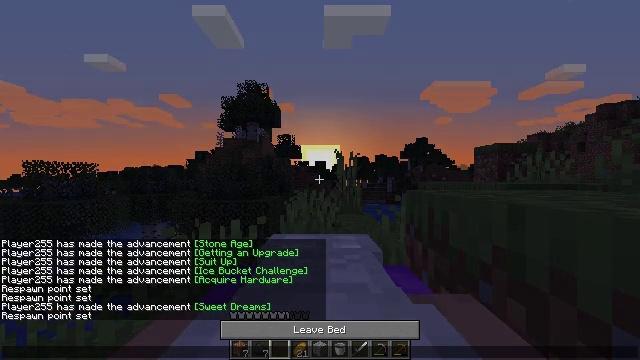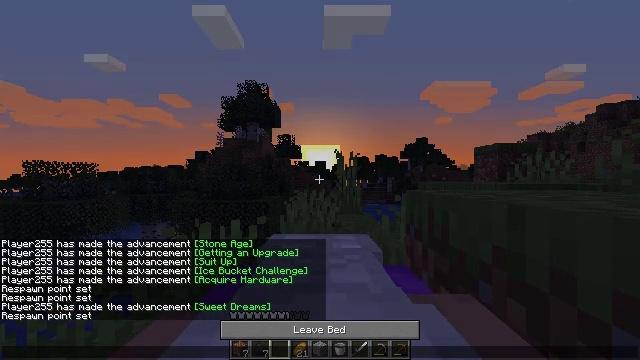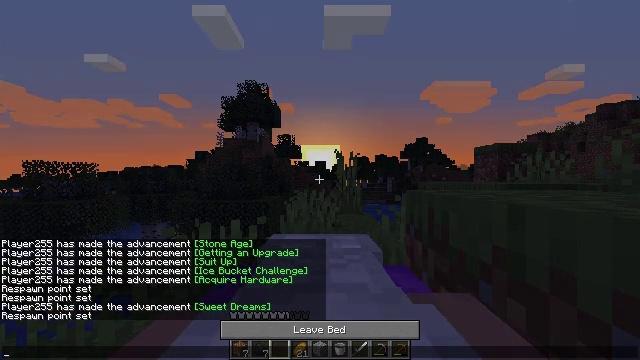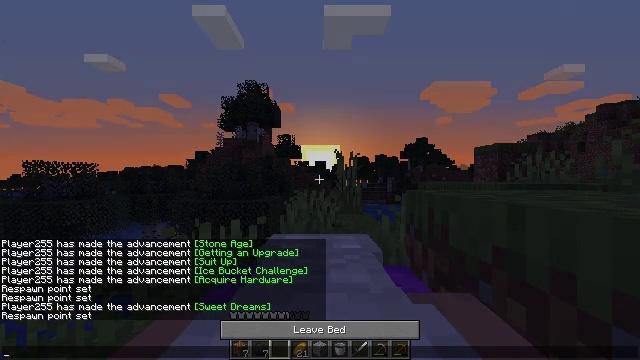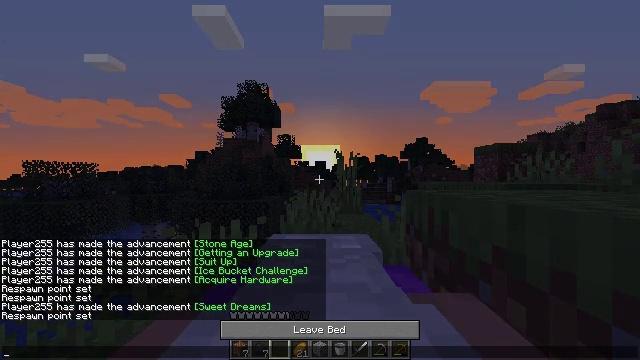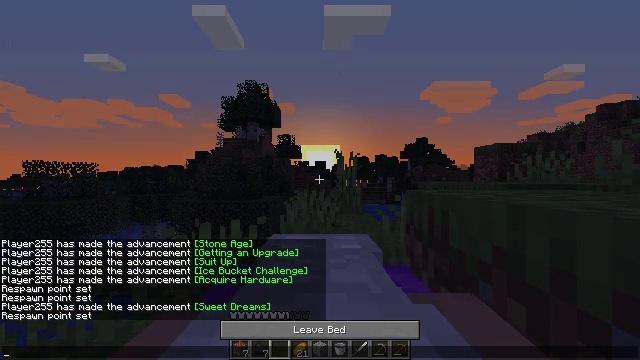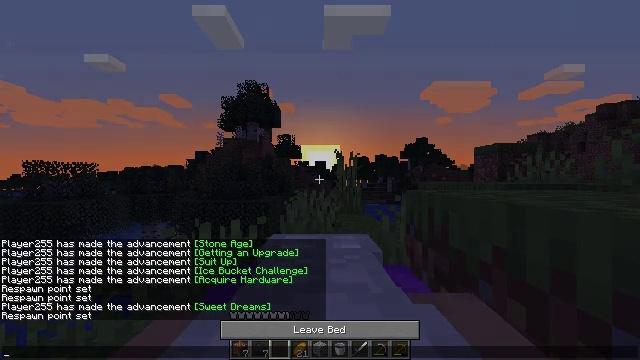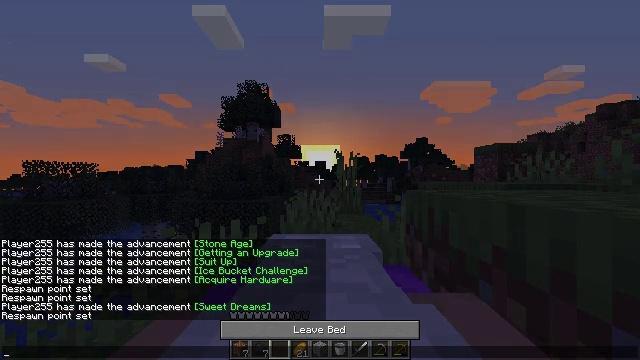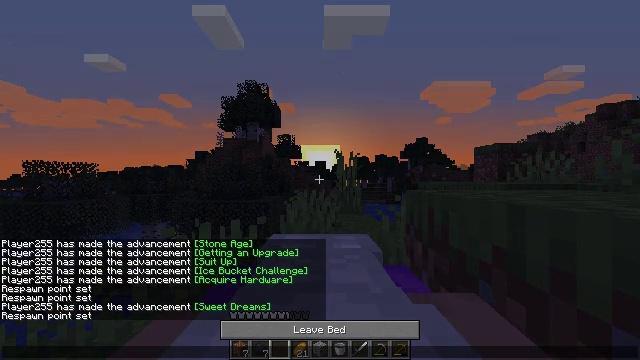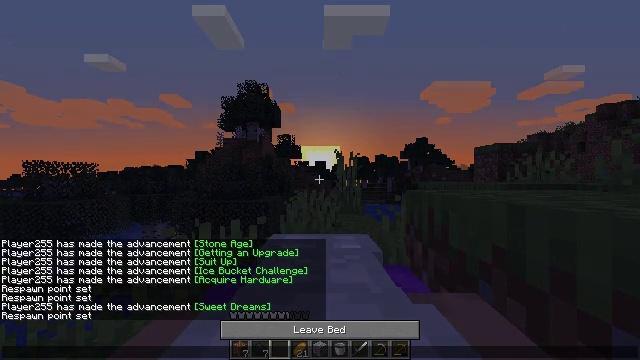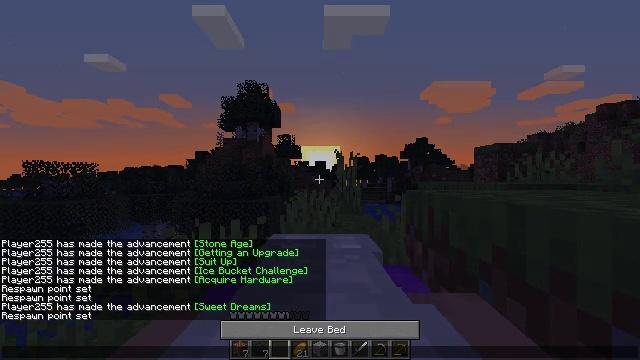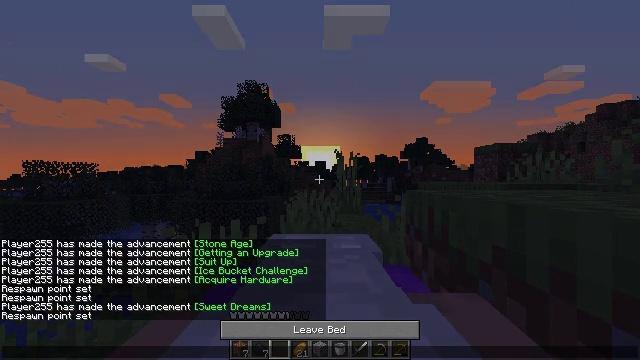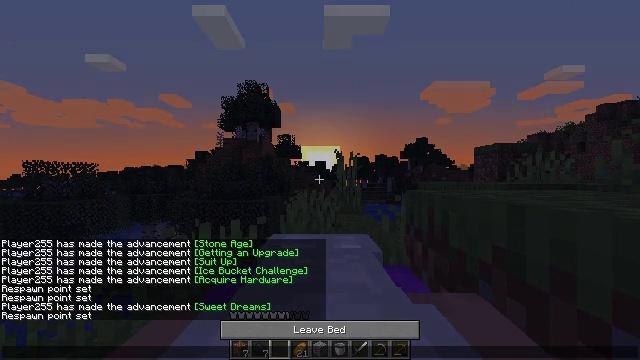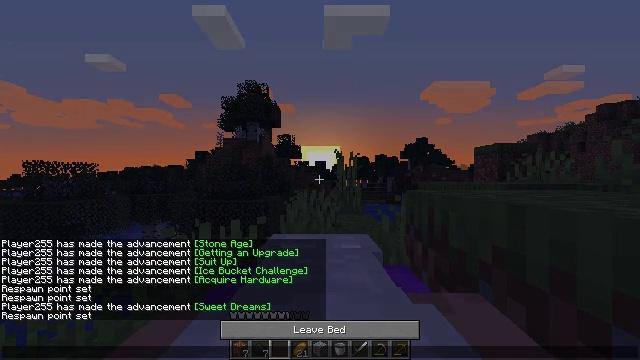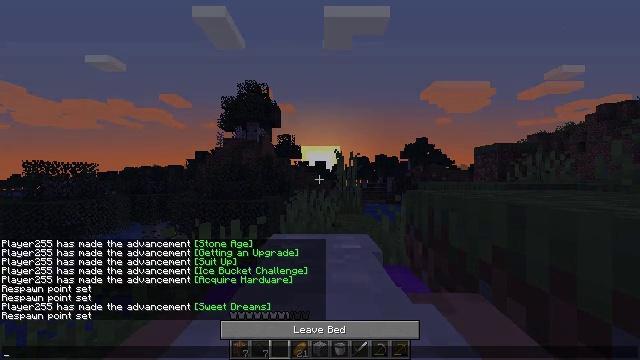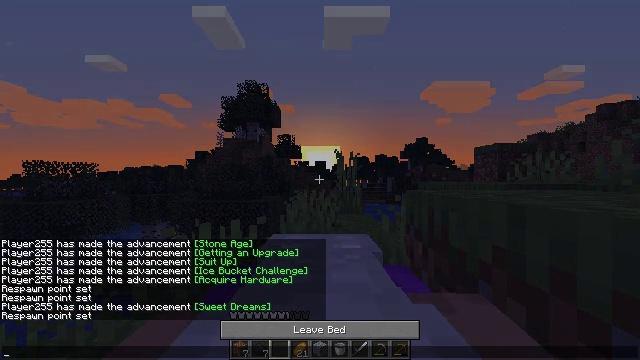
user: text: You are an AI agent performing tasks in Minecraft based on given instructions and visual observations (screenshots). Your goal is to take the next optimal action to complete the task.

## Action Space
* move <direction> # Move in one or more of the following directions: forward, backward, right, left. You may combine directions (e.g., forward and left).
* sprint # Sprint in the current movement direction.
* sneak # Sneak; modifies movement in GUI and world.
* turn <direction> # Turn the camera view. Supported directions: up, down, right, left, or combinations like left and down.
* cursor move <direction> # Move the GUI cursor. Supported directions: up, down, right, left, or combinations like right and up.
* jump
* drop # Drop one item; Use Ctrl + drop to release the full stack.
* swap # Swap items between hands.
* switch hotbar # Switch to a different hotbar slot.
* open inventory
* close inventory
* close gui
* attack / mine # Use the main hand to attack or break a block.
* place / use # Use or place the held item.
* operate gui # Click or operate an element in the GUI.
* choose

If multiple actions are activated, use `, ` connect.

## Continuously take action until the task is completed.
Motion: motion action
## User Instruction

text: Take down the purple bed.
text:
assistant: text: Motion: no_op
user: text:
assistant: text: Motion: no_op
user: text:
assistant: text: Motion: no_op
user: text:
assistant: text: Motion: no_op
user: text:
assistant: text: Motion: no_op
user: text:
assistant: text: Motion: no_op
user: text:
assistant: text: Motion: no_op
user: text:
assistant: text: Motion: no_op
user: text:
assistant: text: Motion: no_op
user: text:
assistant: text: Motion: no_op
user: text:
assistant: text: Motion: no_op
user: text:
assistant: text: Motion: no_op
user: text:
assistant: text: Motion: no_op
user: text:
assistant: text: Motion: no_op
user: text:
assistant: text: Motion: no_op
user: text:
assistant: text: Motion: no_op
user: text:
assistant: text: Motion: no_op
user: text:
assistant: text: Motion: no_op
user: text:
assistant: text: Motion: no_op
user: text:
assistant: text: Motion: no_op
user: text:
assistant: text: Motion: no_op
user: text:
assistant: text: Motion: no_op
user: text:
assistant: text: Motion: no_op
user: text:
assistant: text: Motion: no_op
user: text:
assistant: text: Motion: no_op
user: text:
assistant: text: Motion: no_op
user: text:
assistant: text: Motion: no_op
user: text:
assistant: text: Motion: no_op
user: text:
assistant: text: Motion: no_op
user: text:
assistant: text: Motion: no_op